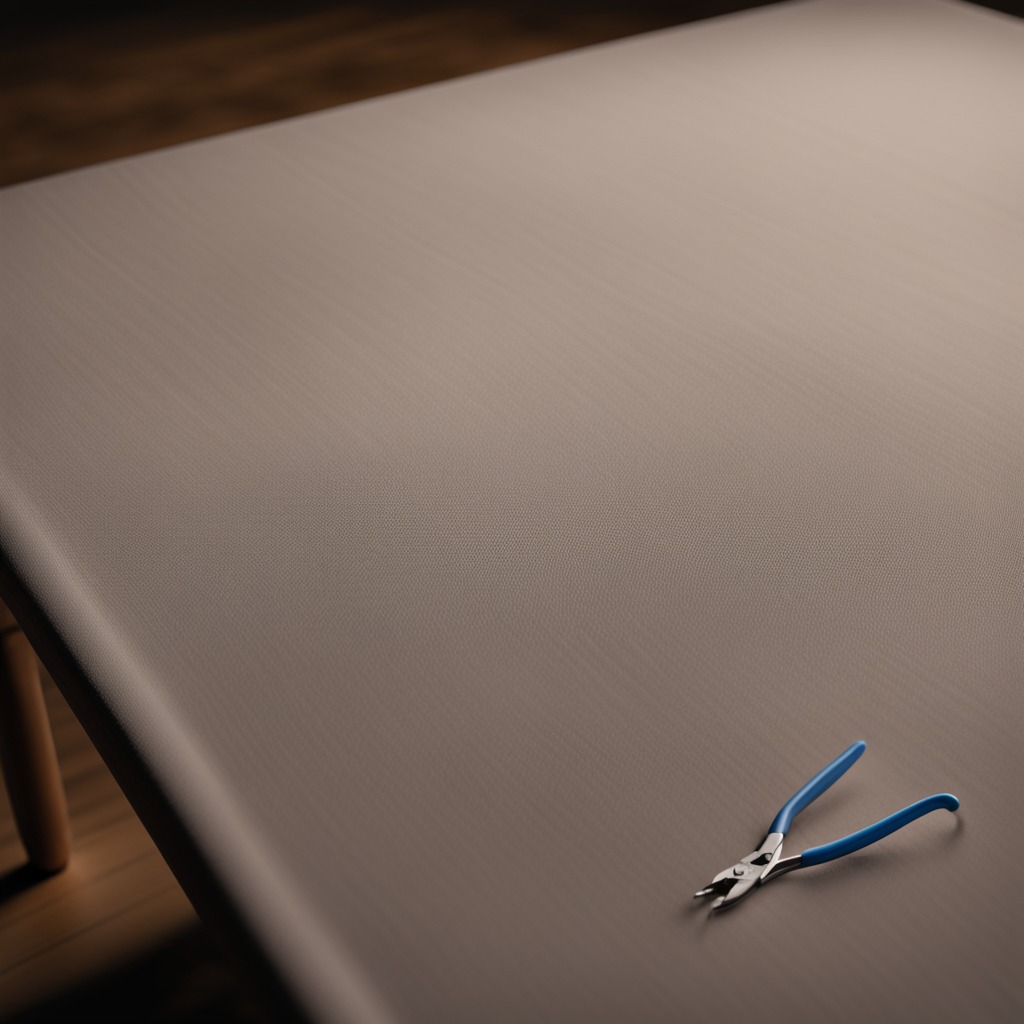
A plier is lying on a wooden table inside a workshop at night.